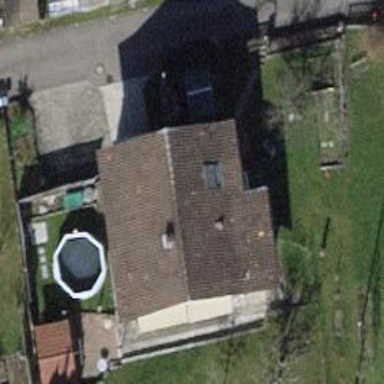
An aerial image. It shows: Simple house.